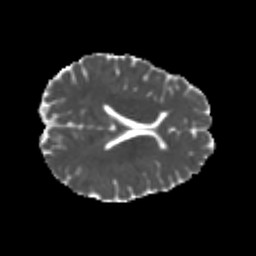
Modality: MD
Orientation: axial
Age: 22
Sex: male
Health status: healthy
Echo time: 0.074 s